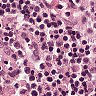
Metastatic tissue present: no